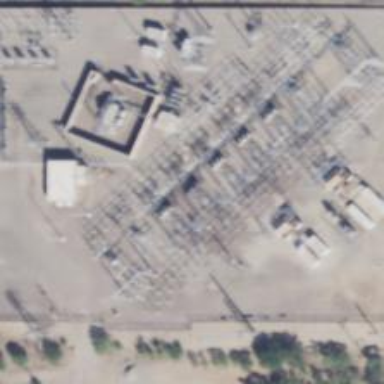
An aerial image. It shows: Switch for power supply.